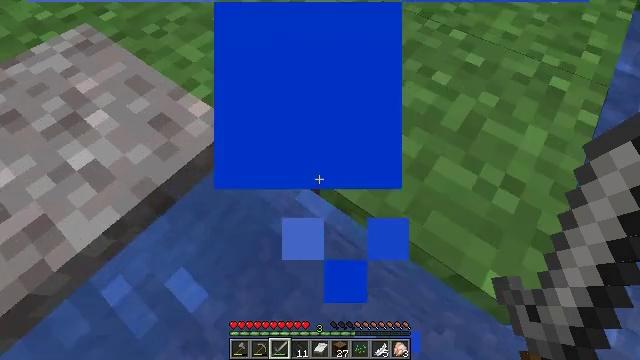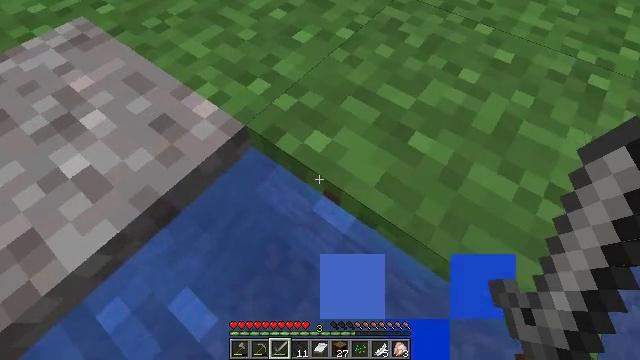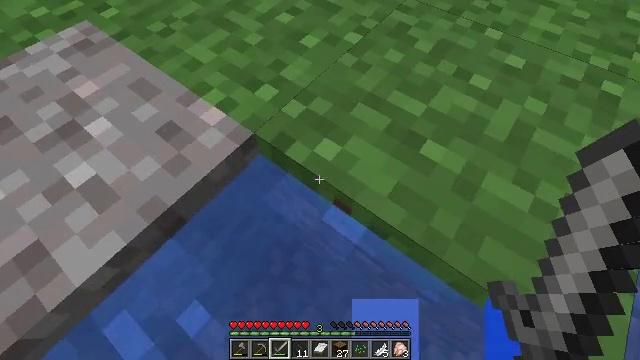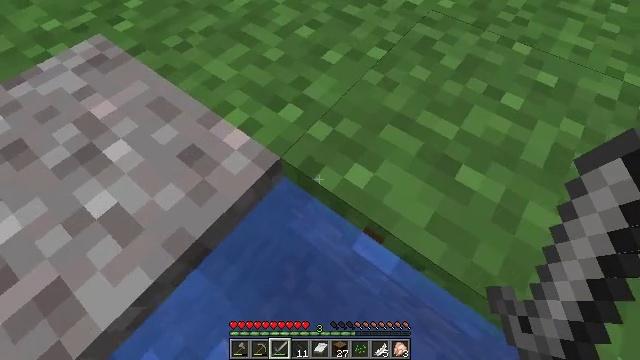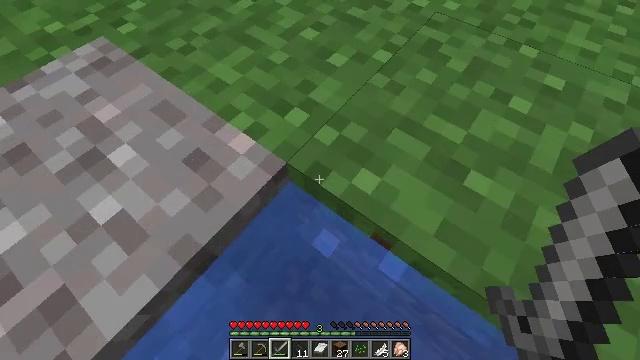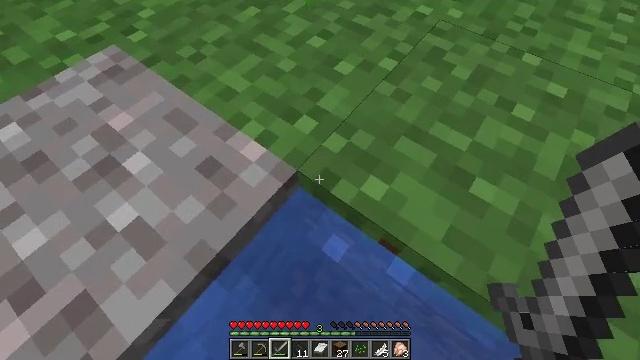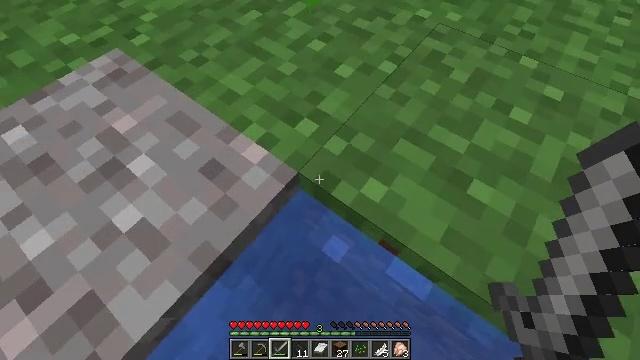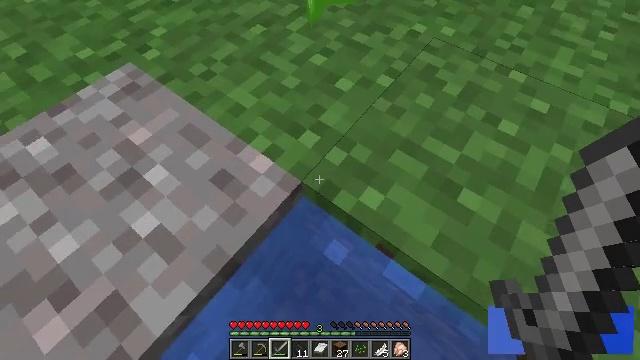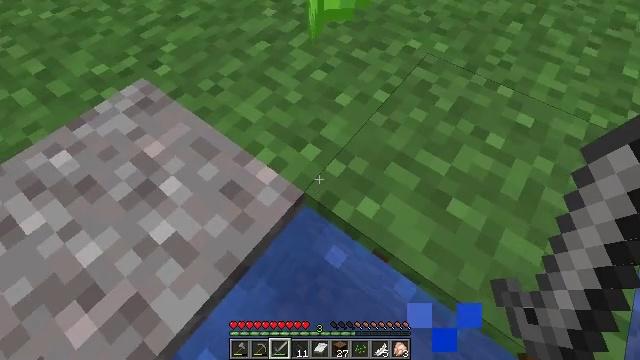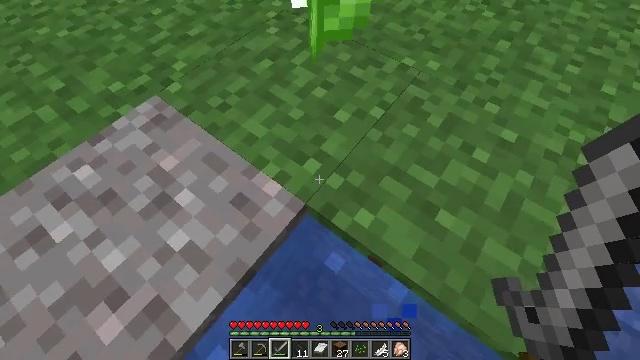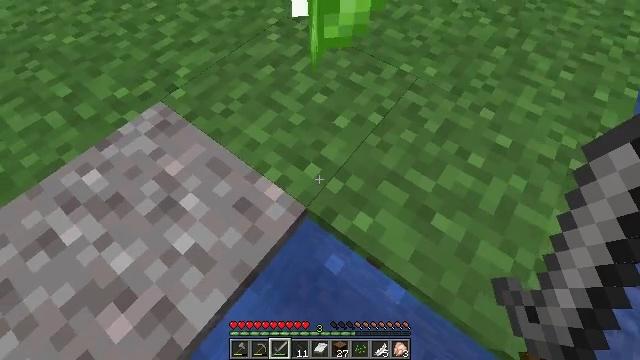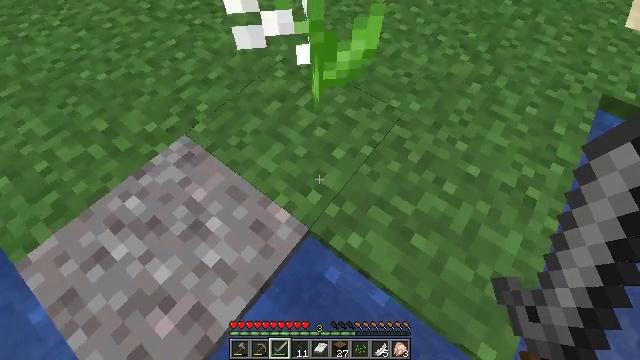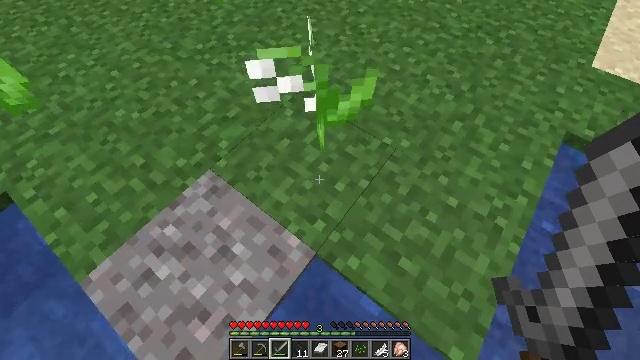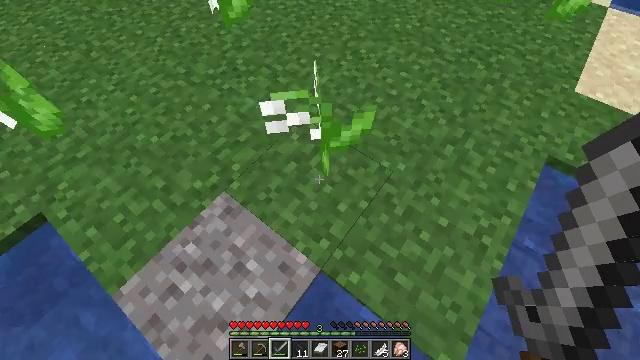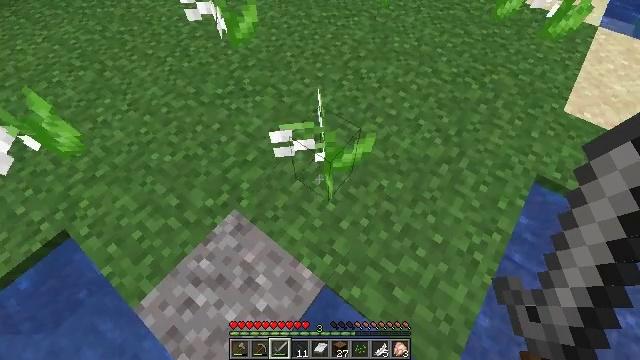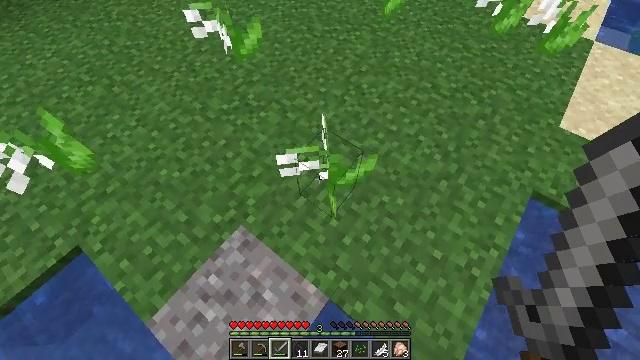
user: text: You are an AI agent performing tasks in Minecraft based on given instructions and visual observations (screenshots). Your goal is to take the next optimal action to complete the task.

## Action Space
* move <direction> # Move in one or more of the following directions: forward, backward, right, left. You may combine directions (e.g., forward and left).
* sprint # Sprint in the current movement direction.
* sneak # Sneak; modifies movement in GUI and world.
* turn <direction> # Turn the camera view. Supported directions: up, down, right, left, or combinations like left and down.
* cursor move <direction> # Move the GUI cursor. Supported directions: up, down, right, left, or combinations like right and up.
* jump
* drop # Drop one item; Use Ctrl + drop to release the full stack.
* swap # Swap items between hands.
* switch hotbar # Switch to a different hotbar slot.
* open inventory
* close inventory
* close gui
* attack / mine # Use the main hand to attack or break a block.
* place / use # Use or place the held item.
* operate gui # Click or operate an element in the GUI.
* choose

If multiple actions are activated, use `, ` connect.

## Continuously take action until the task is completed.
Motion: motion action
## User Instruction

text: Get the fletching table back into the inventory.
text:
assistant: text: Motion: move forward and move left
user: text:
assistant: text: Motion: move forward and move left
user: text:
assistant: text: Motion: move forward and move left
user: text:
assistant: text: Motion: move forward and move left
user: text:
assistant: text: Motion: move forward, jump
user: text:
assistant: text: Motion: move forward, jump
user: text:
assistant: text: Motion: move forward, jump
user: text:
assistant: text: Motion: move forward, jump
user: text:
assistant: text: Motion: move forward
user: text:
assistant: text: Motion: move forward
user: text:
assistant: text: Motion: move forward, jump
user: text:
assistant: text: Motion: move forward, jump
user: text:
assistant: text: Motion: move forward, jump
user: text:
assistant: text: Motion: move forward, jump
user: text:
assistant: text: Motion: move forward, jump
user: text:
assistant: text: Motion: move forward, jump
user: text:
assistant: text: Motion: move forward
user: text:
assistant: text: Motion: move forward
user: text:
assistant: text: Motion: move forward and move left
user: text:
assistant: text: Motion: move forward and move left
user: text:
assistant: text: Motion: move forward and move left
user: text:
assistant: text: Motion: move forward and move left
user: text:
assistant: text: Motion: move forward and move left
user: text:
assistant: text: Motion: move forward, jump
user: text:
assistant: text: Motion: move forward, jump
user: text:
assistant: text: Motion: move forward, jump
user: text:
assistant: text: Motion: move forward, jump
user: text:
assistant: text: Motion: move forward, jump
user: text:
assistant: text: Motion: move forward
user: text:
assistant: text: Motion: move forward